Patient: sex M, age 60
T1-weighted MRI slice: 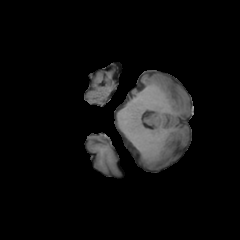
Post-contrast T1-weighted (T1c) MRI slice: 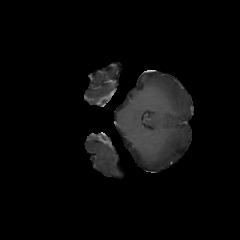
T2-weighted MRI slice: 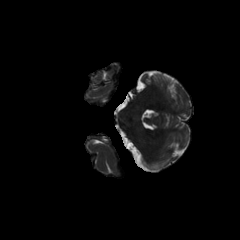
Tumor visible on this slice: no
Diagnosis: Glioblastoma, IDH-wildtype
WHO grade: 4